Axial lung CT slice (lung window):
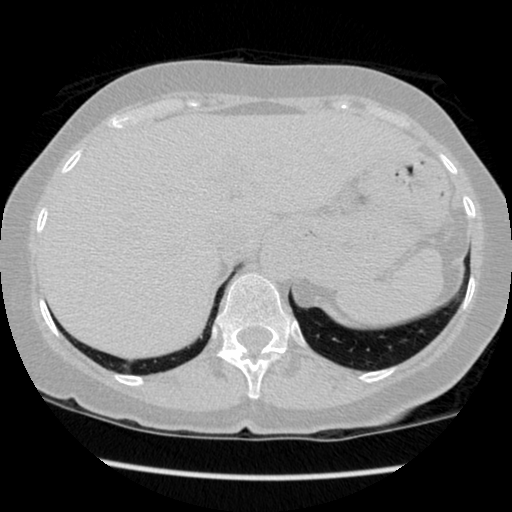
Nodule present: no